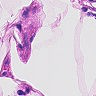
Metastatic tissue present: no